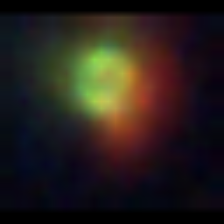
Taxon: NanoPlankton
Group: Other